Question: I'm a vim user, and just recently started playing with zsh to be able to use vi mode in the shell (which isn't practical in bash due to lack of insert/command mode indicator). After reading some examples, I set up the following function to update the line accordingly (I picked the colorscheme to match vim-powerline, which I also use):
'''
vim_ins_mode="%{$fg[white]%}%{$fg_bold[blue]$bg[white]%} INSERT %{$reset_color%}"
vim_cmd_mode="%{$fg[green]%}%{$fg_bold[black]$bg[green]%} COMMAND %{$reset_color%}"
vim_mode=$vim_ins_mode
function zle-line-init zle-keymap-select {
RPS1="${${KEYMAP/vicmd/${vim_cmd_mode}}/(main|viins)/${vim_ins_mode}}"
RPS2=$RPS1
zle reset-prompt
}
zle -N zle-line-init
zle -N zle-keymap-select
'''
It works great, except that as I run more commands, RPS1 from previous commands gets output to the screen. As you can imagine, having multiple bright boxes all over my terminal can get quite distracting:

I'm hoping to clear this field somehow before it gets dumped into the linebuffer as previous command, but so far neither the examples nor zsh themes I looked at bother doing this. In my old .bashrc file I had a trap setup to reset the coloring of my command so that the output color is not affected, I'm wondering if something similar would be possible here? Or perhaps there is a cleaner way with zsh?
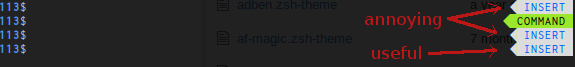
Answer: '''
function _-accept-line()
{
emulate -L zsh
local SAVEDRPS1="$RPS1"
RPS1=""
zle reset-prompt
RPS1="$SAVEDRPS1"
zle .accept-line
}
zle -N accept-line _-accept-line
'''
Forget about this code. Zsh has an option for the behavior you want:
'''
setopt transientrprompt
'''
> Remove any right prompt from display when accepting a command line. This may be useful with terminals with other cut/paste methods.